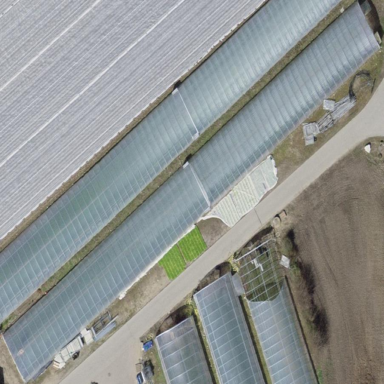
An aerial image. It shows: Greenhouse.